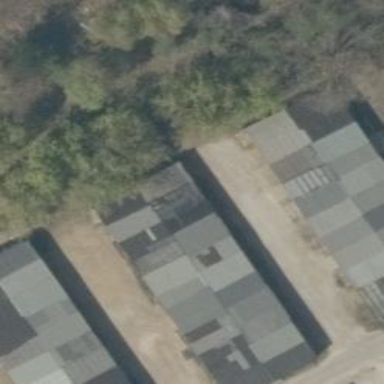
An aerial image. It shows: Group of garages.